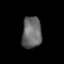
Tissue: lung
Cell type: Epithelial cells
Senescence score: 0.1704
Nuclear area (px): 611
Mean DAPI intensity: 104.203